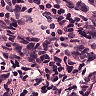
Metastatic tissue present: no